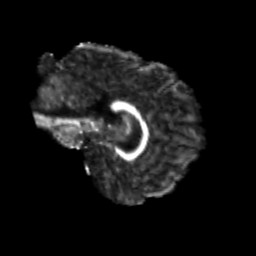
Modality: FA
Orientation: sagittal
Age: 24
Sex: male
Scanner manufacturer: siemens
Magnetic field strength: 3 T
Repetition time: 3.5 s
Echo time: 0.113 s